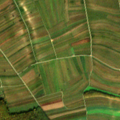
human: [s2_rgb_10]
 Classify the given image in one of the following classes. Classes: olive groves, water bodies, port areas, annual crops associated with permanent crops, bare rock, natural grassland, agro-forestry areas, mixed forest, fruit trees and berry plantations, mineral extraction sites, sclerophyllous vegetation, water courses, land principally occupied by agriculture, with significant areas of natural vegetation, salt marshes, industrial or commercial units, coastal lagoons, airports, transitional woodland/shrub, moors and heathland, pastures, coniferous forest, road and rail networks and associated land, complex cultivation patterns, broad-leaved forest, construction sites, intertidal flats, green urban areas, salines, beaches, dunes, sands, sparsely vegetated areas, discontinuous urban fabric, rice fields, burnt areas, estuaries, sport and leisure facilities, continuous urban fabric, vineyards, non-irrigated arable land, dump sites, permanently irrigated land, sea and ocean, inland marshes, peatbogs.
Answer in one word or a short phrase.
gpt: vineyards, broad-leaved forest